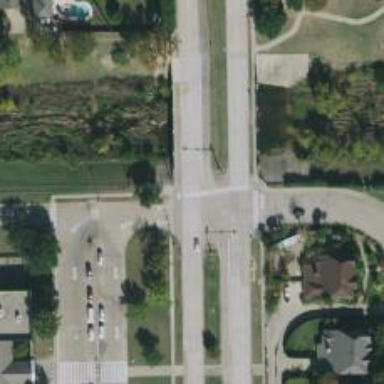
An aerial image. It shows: Uncontrolled zebra crossing on the road.